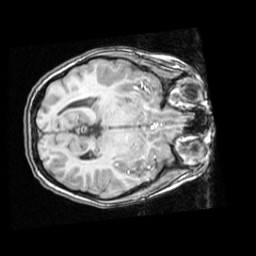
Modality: T1w
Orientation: axial
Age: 13
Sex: male
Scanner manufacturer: ge
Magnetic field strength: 1.5 T
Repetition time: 0.03333 s
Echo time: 0.008 s